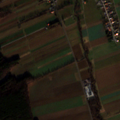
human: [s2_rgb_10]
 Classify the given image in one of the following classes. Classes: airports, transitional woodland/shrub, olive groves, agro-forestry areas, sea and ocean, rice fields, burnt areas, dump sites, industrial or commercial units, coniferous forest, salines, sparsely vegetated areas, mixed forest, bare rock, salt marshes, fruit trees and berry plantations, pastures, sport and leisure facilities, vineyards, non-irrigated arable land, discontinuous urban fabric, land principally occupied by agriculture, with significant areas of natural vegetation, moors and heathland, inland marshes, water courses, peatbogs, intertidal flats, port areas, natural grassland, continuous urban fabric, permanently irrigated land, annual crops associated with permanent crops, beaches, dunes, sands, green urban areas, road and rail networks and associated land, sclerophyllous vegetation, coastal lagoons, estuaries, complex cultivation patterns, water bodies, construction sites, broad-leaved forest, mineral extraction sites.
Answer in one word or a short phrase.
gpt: discontinuous urban fabric, non-irrigated arable land, land principally occupied by agriculture, with significant areas of natural vegetation, mixed forest